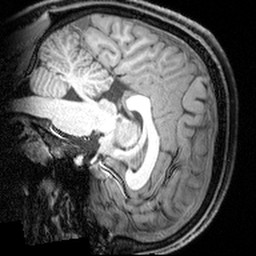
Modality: T1w
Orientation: sagittal
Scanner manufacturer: siemens
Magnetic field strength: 3 T
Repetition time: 1.9 s
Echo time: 0.00397 s